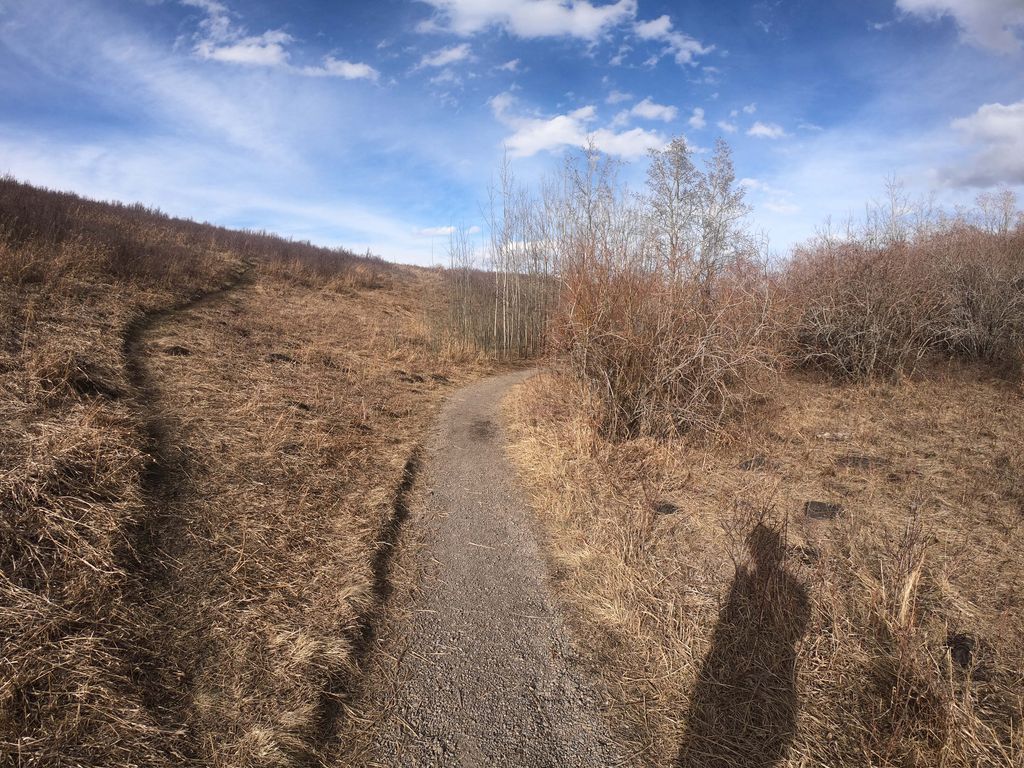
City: calgary